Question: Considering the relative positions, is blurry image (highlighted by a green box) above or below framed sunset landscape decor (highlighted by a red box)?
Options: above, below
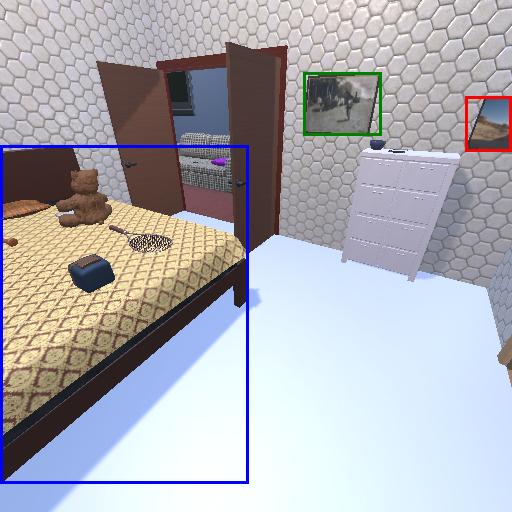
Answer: above